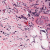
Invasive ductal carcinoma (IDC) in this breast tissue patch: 1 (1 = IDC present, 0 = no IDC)